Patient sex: F
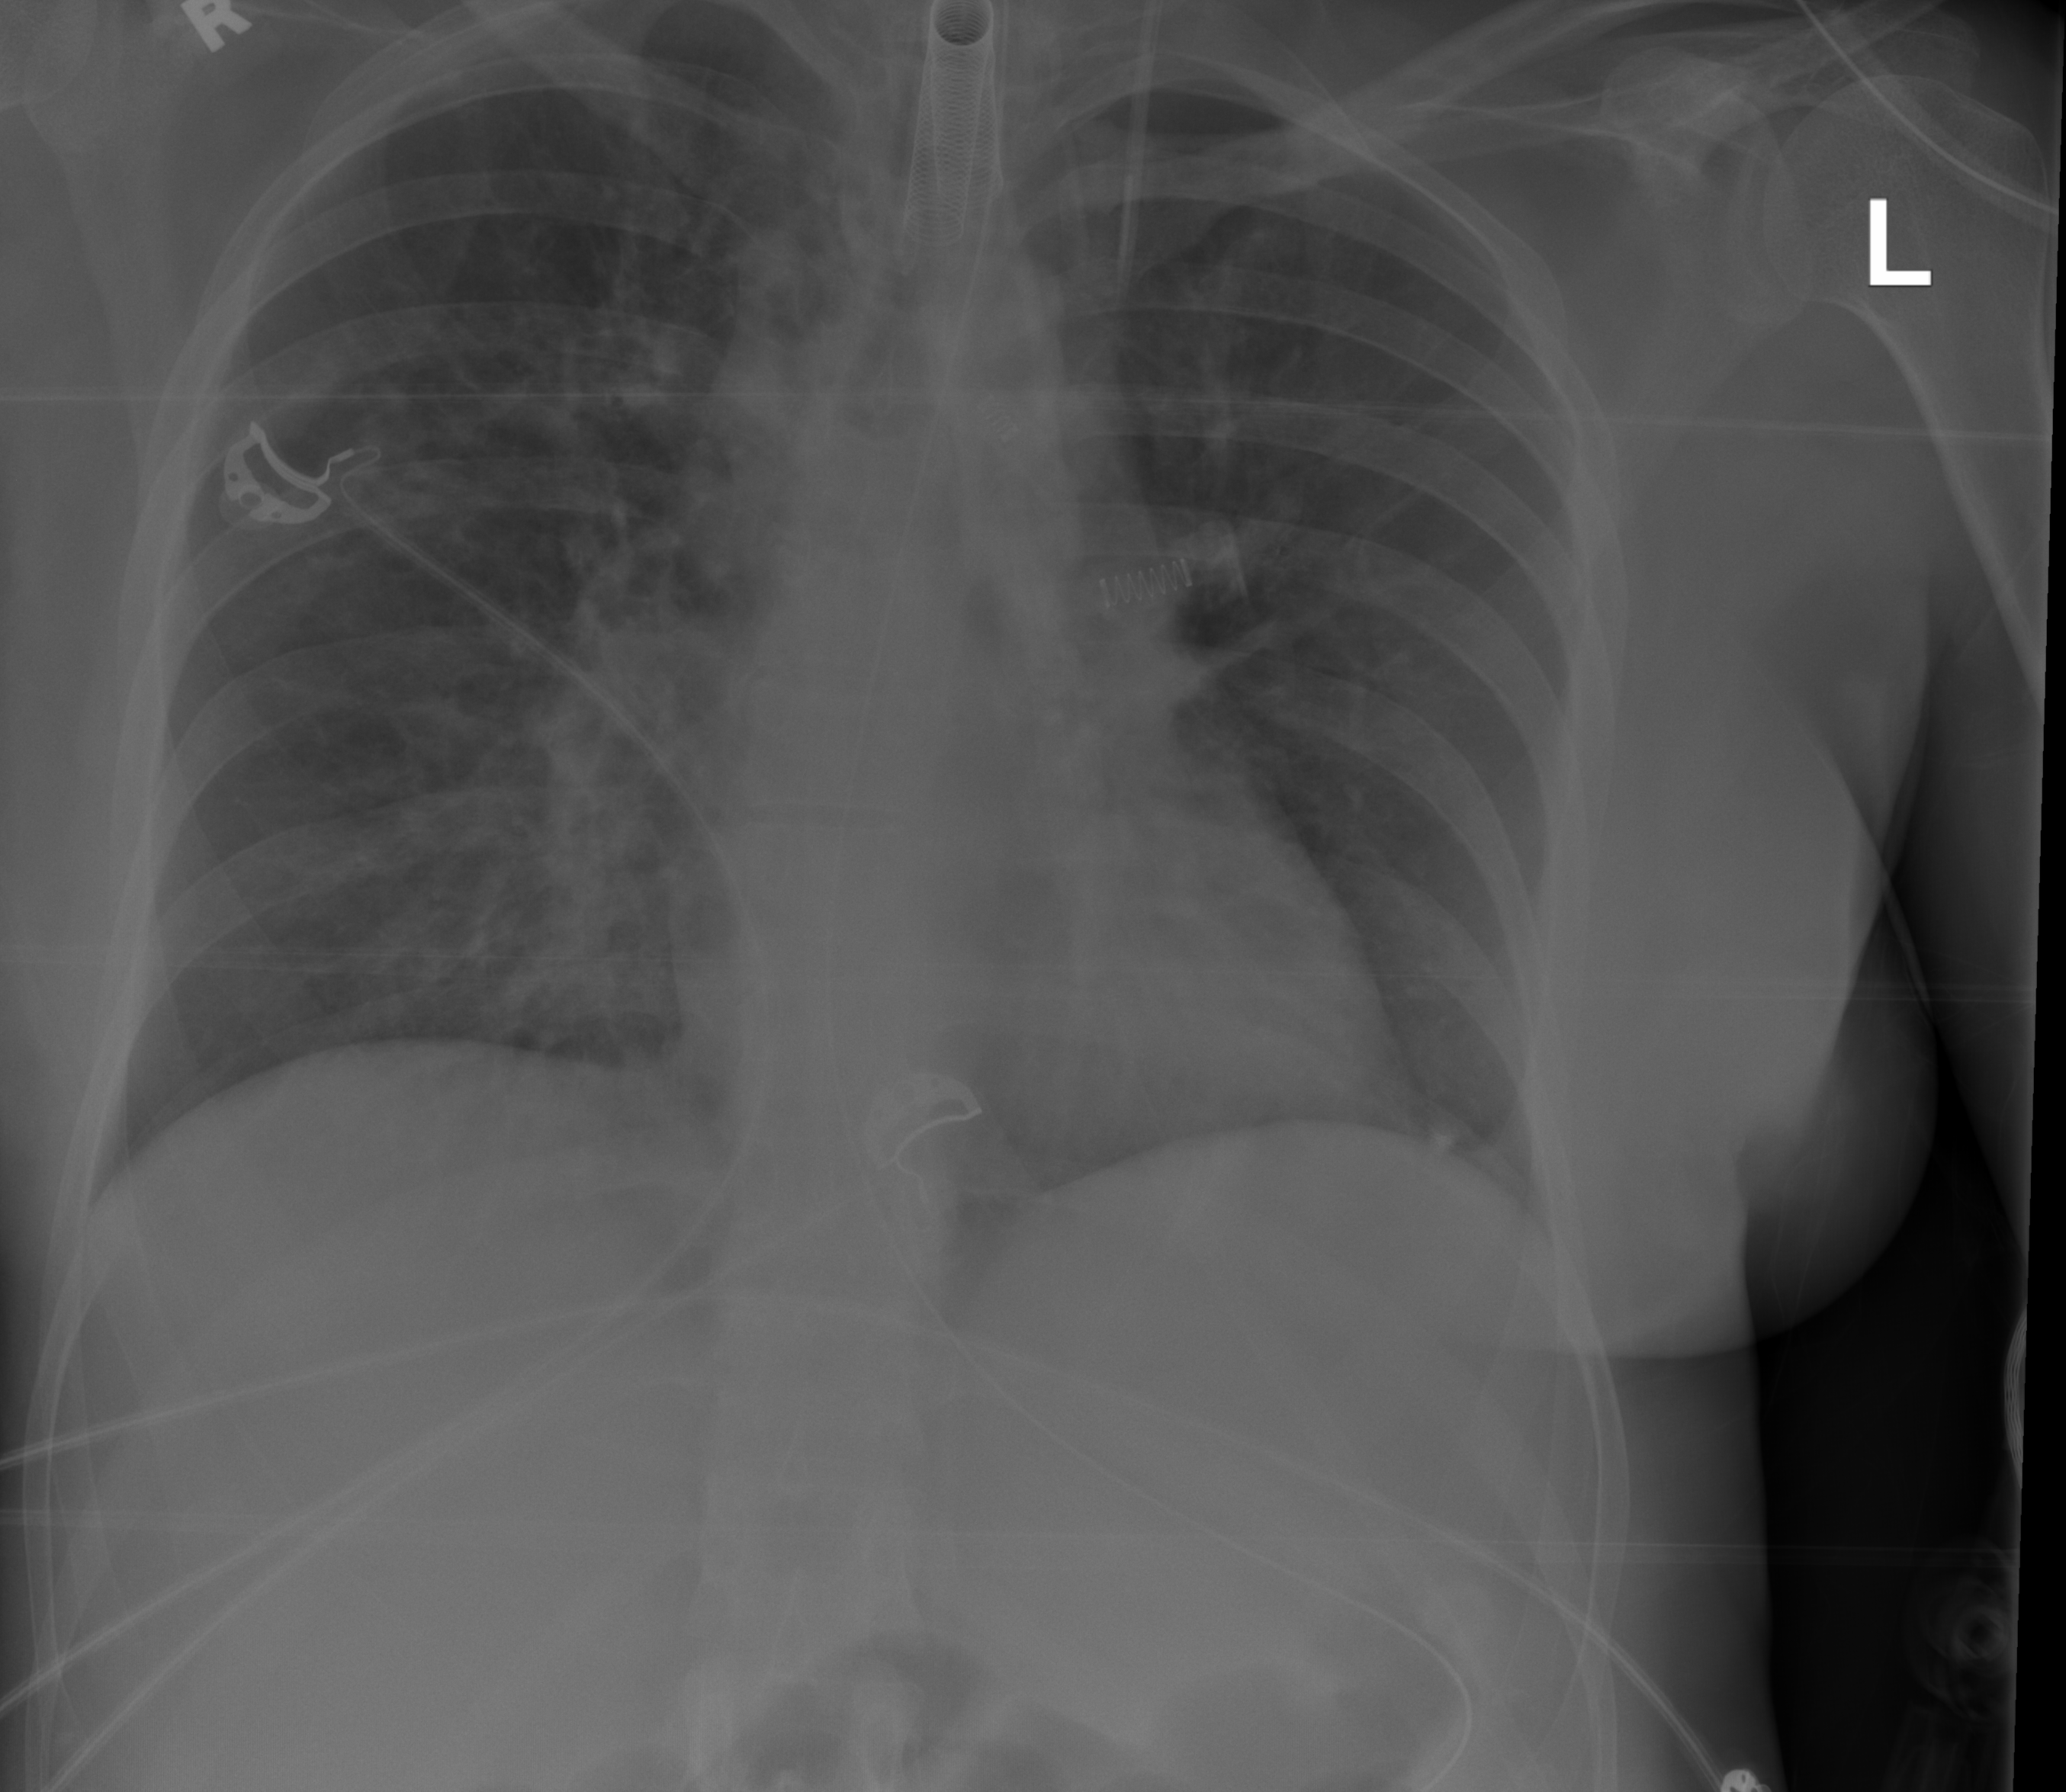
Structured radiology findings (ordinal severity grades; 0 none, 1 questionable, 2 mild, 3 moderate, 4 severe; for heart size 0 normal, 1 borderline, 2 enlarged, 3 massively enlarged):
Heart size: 2
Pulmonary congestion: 2
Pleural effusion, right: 0
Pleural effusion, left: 0
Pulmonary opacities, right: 2
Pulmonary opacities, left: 0
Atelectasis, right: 2
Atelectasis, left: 2